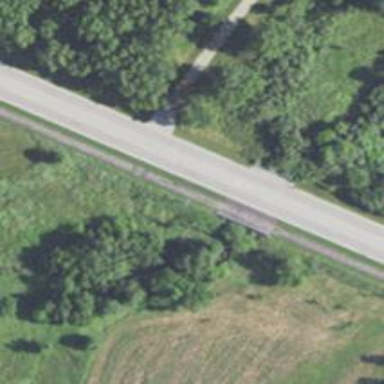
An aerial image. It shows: Cycleway.